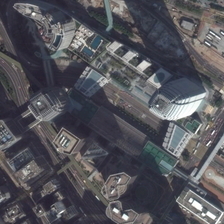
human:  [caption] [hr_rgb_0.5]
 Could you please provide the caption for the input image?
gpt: the trade area is divided into four parts by the road .

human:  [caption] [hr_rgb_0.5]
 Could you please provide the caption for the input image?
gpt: some buildings are in a commercial area .

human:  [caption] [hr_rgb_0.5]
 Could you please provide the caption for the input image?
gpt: tall buildings are surrounded by dark green trees .

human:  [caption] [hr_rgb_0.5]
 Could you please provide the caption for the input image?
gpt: some buildings are in a commercial area .

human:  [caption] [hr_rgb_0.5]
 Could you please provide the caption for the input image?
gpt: the trade area is divided into four parts by the road .